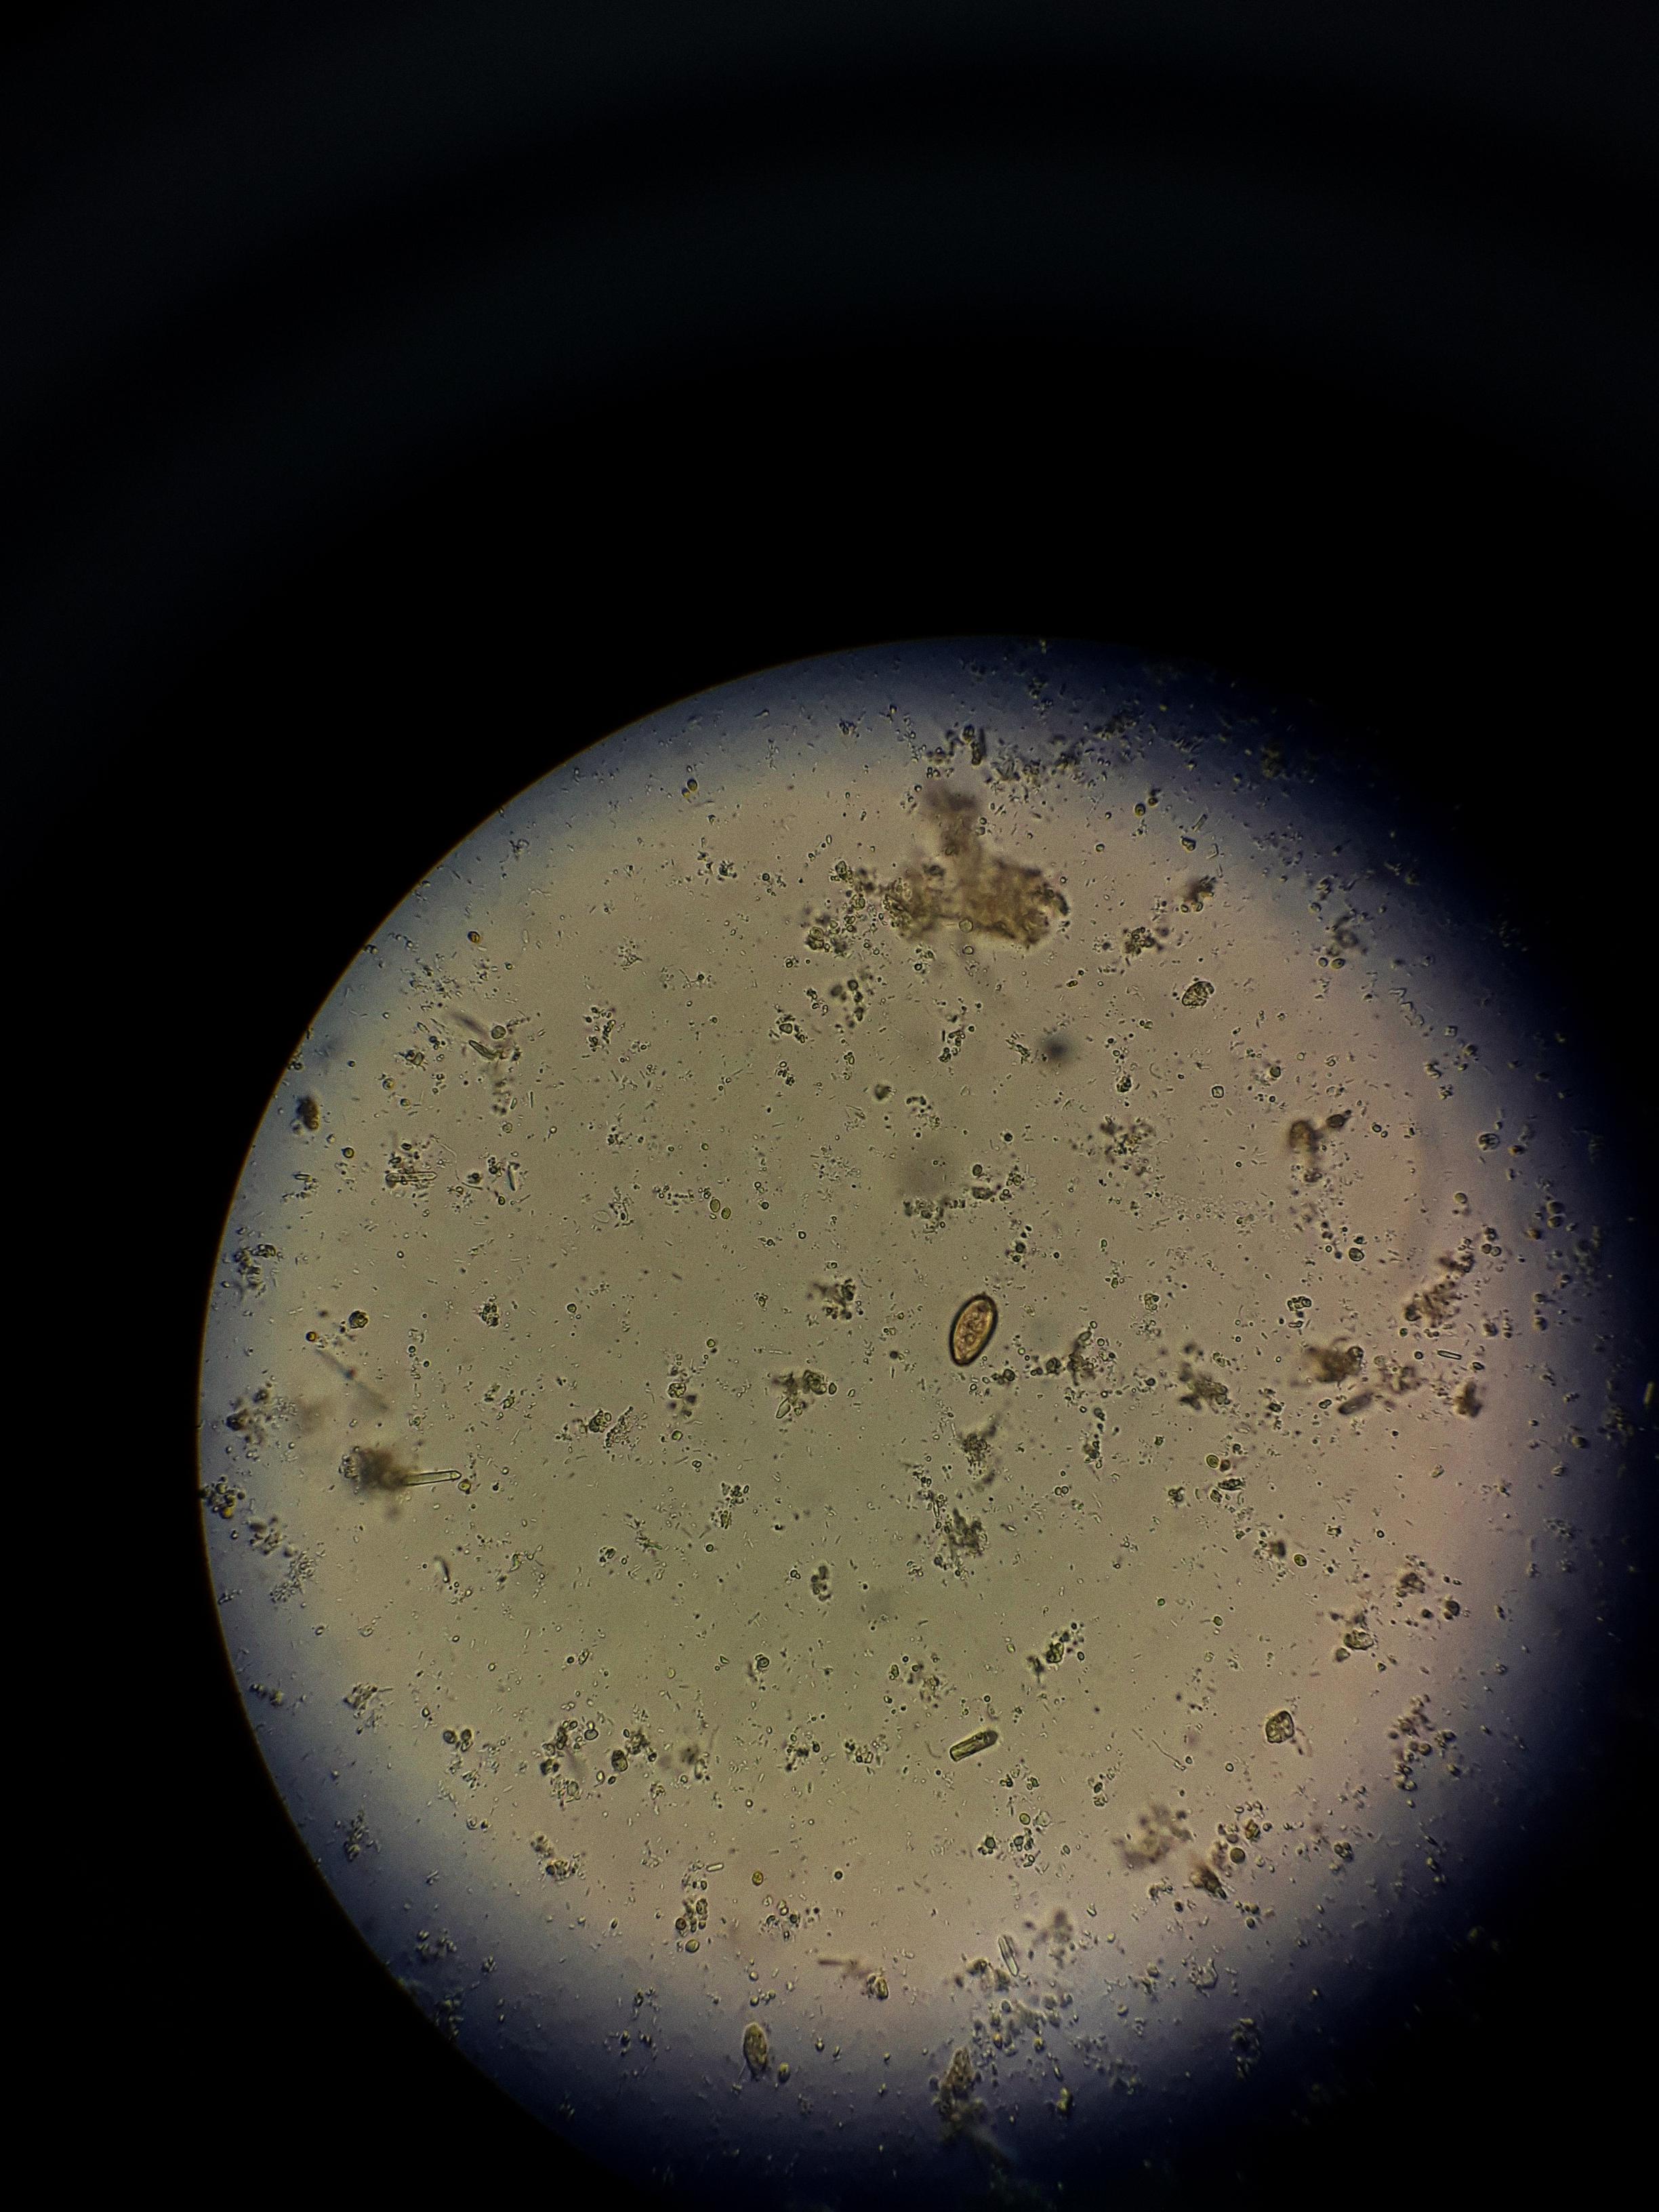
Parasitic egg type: Opisthorchis viverrine